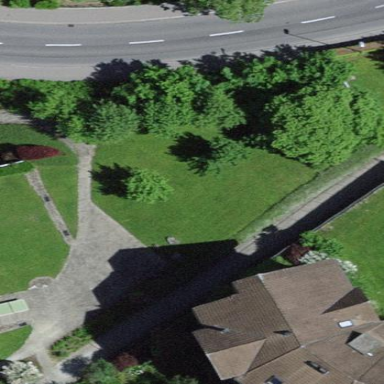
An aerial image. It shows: Garden area designated for leisure land.